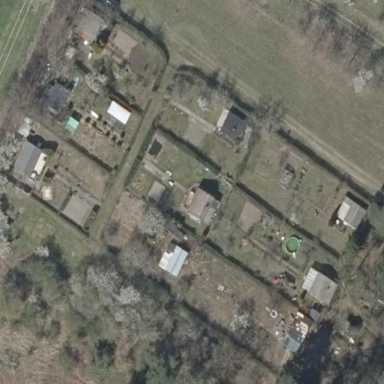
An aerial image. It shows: Area designated for allotments.